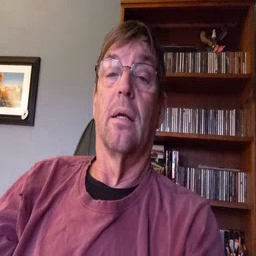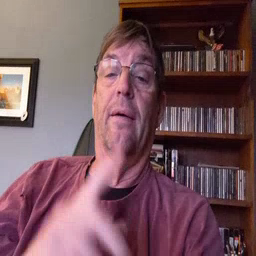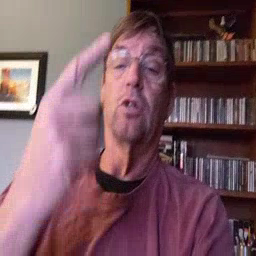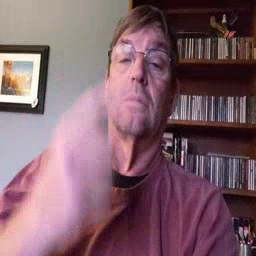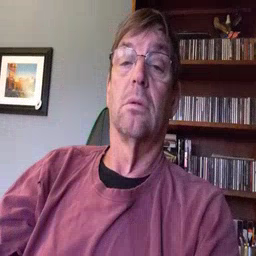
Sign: first